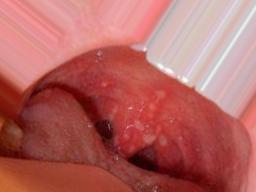
Condition: Mouth Ulcer